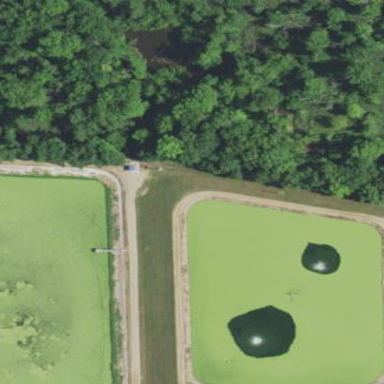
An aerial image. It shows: Basin for wastewater treatment with natural water resources.